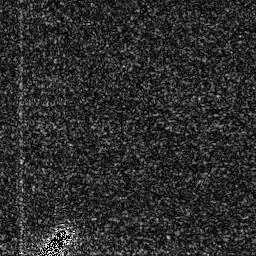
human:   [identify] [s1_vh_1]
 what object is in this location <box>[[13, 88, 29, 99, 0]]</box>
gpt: <ref>1 medium ship at the bottom left</ref>